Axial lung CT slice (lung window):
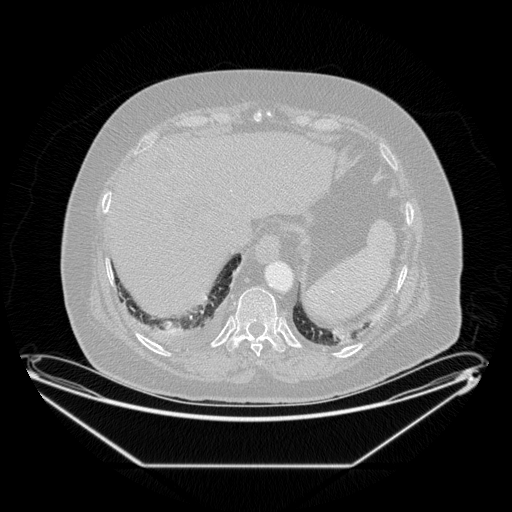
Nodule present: no